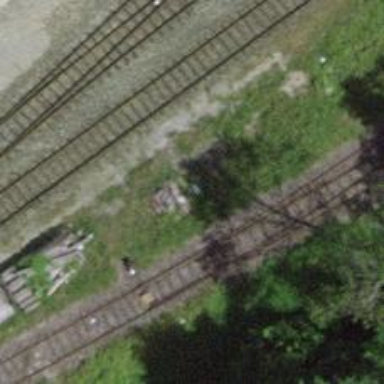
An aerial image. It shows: Railway yard with one track in service.